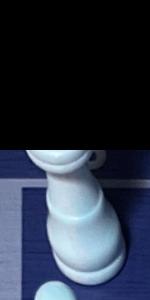
Label: King_White